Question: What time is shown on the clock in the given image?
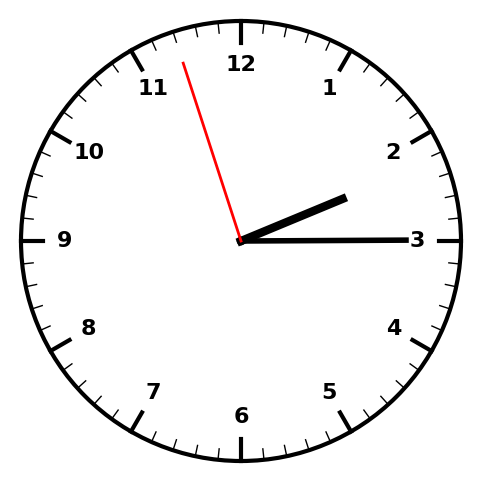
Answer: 02:14:57